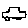
Label: car